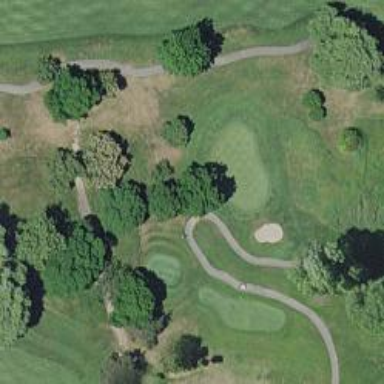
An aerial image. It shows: Service road used as golf cart path.